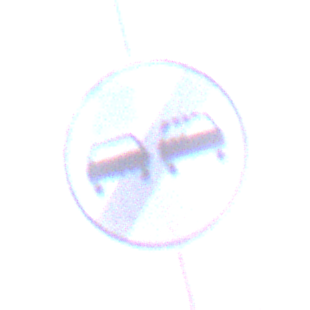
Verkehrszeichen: EndeUeberholverbot
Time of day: SunriseSunset
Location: Outdoor (Nature)
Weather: Clear
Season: NotSpecified
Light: Natural